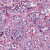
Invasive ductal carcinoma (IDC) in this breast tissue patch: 1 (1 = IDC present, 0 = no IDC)